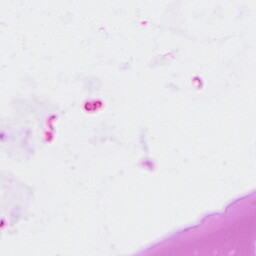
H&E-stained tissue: Ovarian